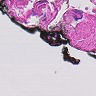
Metastatic tissue present: no